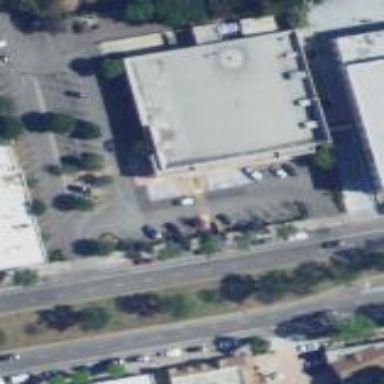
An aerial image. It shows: Building.